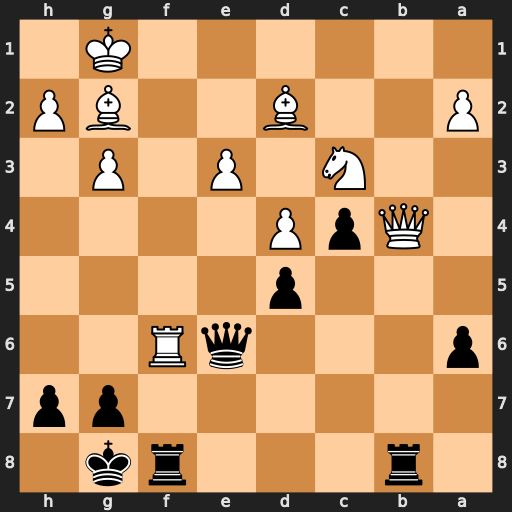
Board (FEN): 1r3rk1/6pp/p3qR2/3p4/1QpP4/2N1P1P1/P2B2BP/6K1
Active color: b
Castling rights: -
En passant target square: -
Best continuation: Qxf6